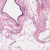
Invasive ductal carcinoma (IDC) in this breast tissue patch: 0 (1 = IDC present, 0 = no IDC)